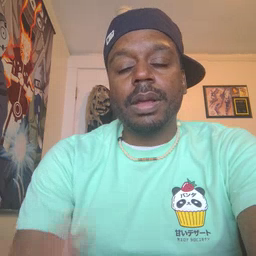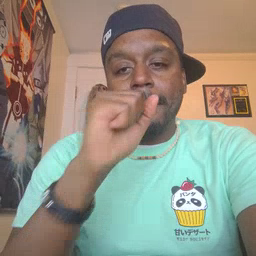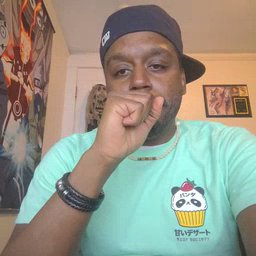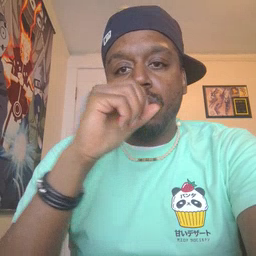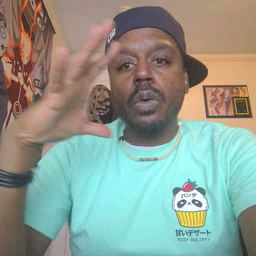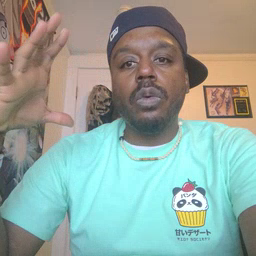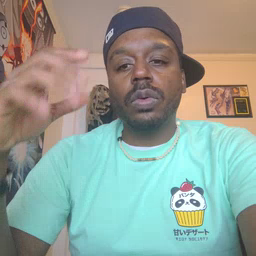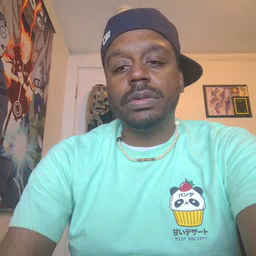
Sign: balloon